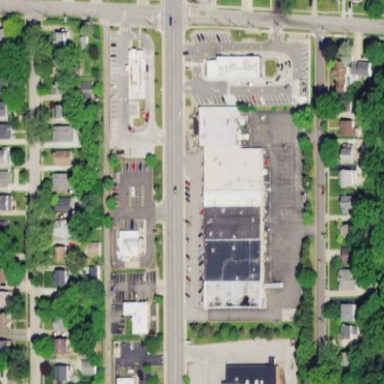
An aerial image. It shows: Retail area.